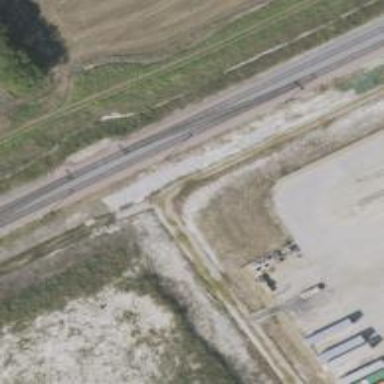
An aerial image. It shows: Railway siding with rails.